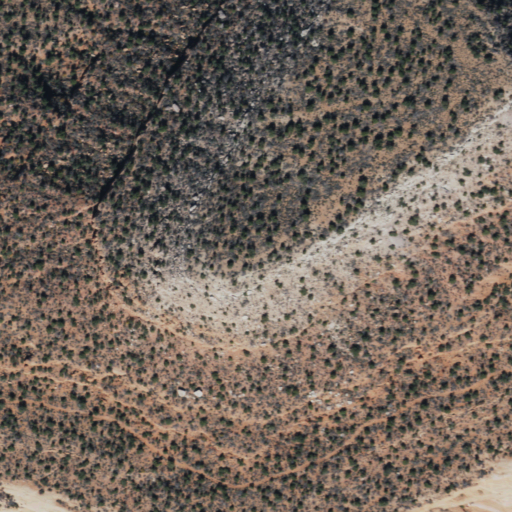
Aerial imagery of mountain in Arizona named East Mesa containing evergreen forest and shrub